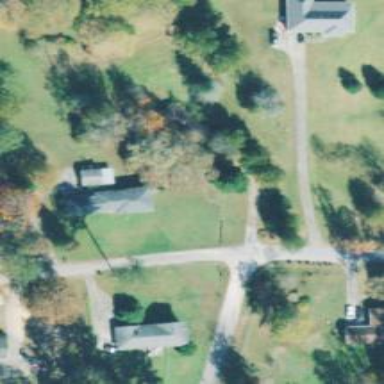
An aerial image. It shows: Driveway.